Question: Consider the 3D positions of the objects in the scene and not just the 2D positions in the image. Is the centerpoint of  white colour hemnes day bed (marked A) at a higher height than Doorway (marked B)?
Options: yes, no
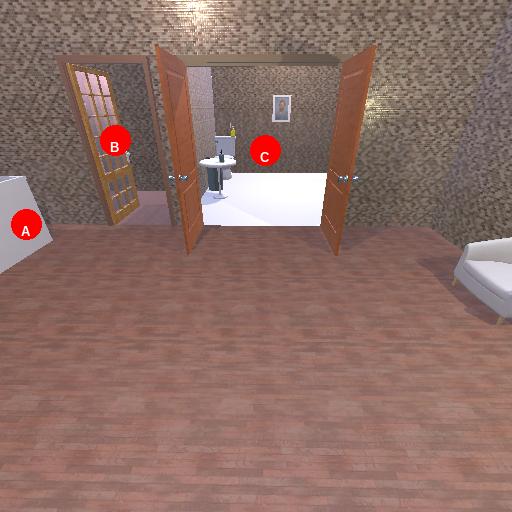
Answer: yes